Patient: sex F, age 65
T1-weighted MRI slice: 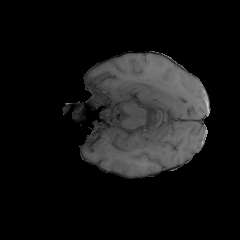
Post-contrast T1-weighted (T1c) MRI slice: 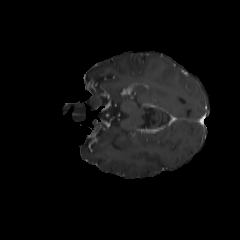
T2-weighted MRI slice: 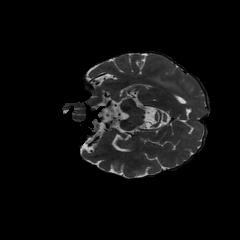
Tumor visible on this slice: yes
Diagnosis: Glioblastoma, IDH-wildtype
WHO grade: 4